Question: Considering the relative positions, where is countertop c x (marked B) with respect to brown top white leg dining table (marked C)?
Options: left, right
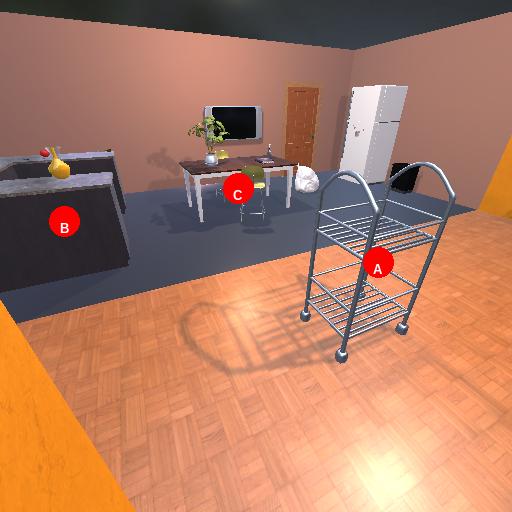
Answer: left